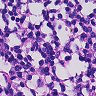
Metastatic tissue present: no